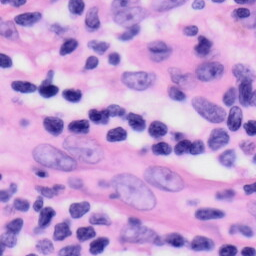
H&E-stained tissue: Skin